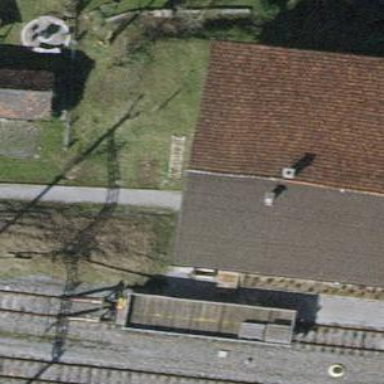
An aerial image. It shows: Preserved railway with building passage leading to yard.